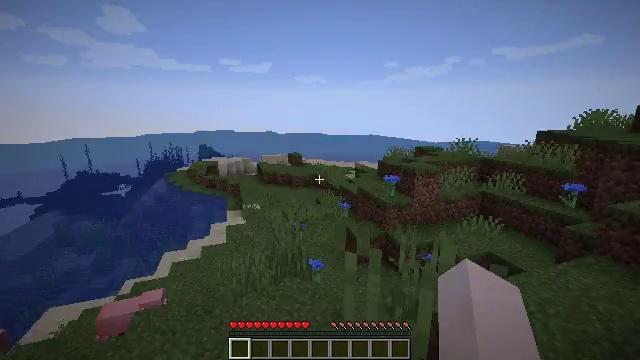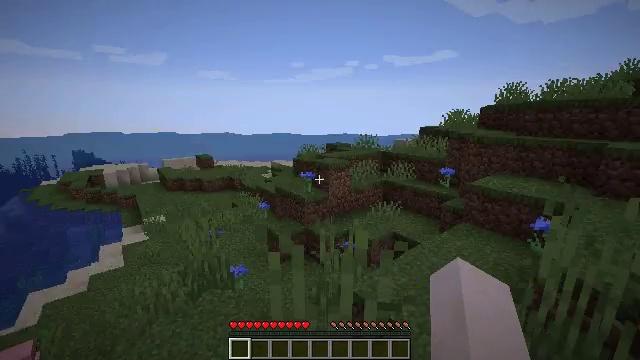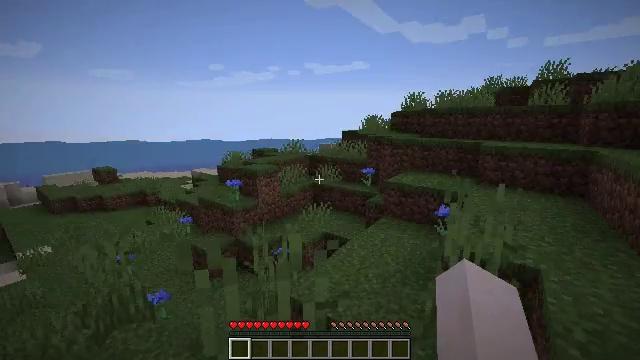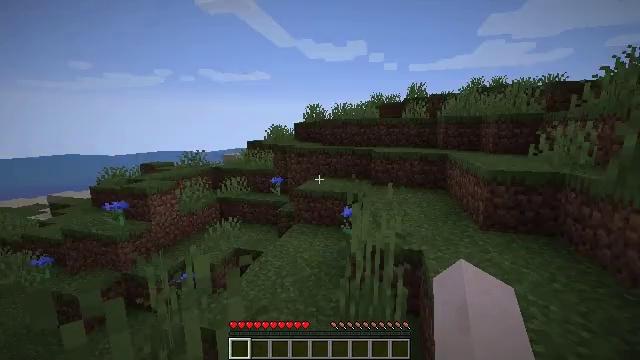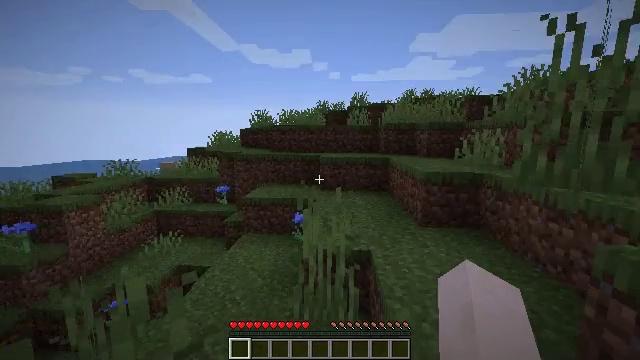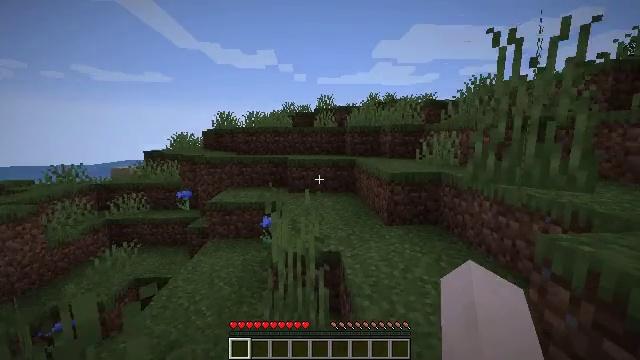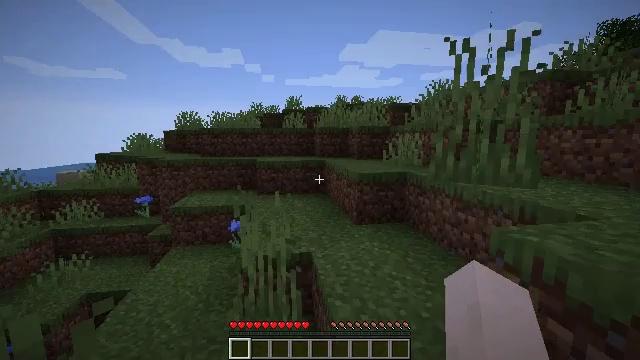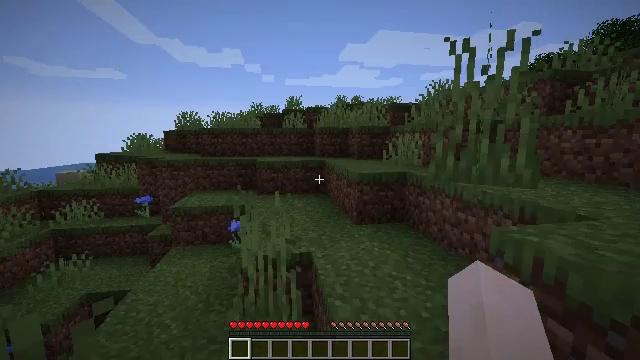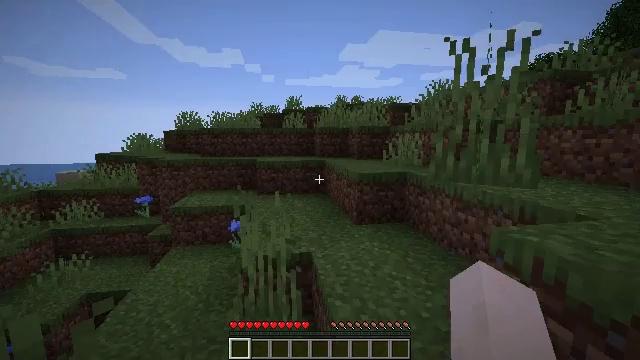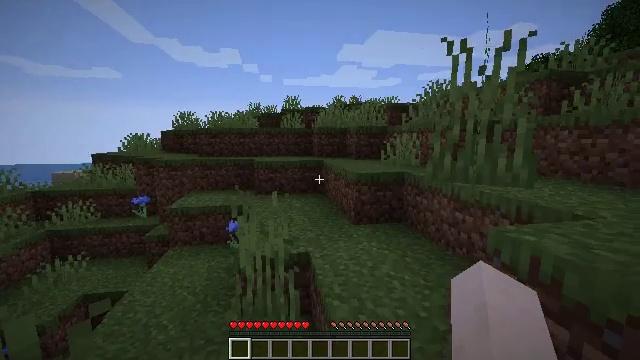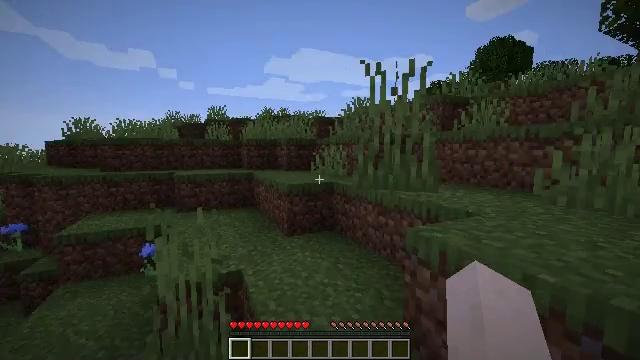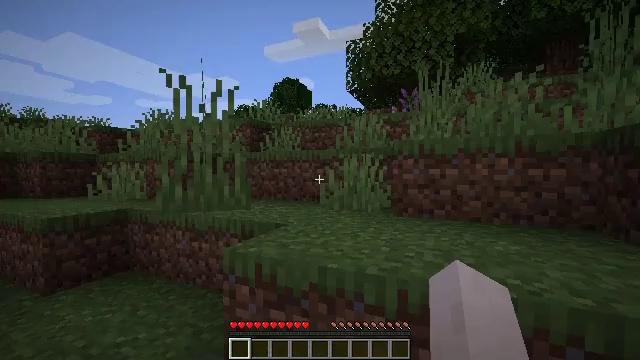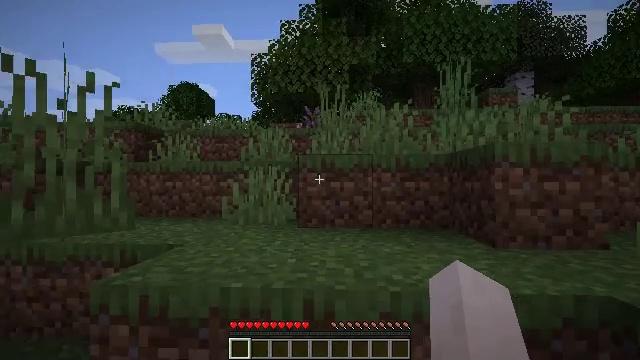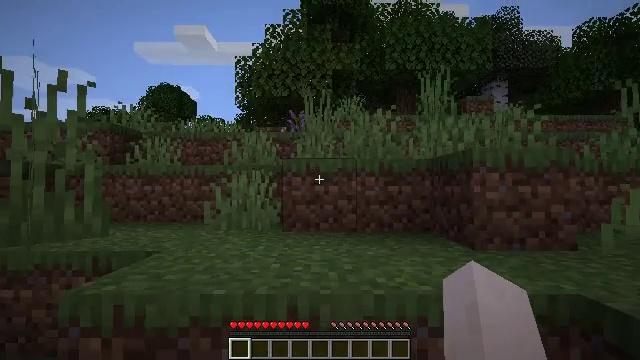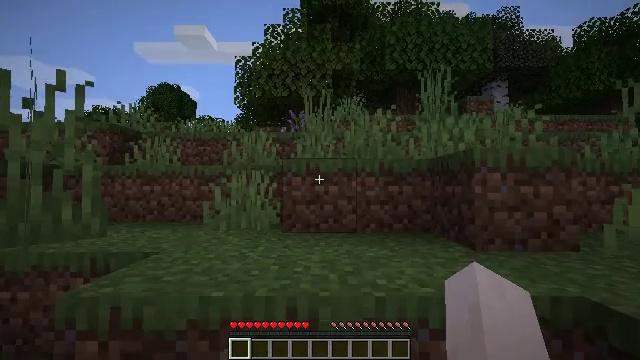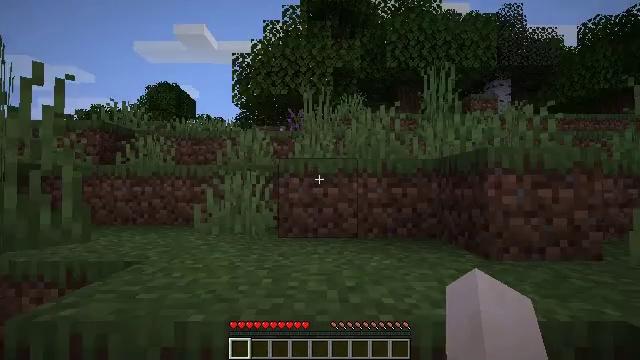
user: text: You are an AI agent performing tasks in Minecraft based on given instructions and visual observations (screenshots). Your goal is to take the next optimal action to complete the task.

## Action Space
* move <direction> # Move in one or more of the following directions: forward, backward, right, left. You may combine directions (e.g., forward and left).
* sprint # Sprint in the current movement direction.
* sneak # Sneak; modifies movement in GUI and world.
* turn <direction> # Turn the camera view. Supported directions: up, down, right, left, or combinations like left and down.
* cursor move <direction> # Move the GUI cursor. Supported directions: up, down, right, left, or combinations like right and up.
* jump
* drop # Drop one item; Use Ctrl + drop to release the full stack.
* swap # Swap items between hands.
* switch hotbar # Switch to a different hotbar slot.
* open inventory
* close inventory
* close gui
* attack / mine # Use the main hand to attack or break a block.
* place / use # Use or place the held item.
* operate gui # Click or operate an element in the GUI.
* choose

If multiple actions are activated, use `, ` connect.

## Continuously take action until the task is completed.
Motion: motion action
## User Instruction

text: Gather lilac from the ground.
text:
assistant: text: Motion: turn right
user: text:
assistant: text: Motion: turn right and up
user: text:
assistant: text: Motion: turn right and up
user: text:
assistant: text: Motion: turn right and up
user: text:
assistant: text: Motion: turn right
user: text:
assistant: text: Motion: turn right
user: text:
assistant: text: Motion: no_op
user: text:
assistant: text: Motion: no_op
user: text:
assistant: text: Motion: no_op
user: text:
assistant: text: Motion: turn right and up
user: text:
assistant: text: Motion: turn right and up
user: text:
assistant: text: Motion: turn right and up
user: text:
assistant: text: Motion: turn right
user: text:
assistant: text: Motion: move forward
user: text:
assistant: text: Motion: move forward
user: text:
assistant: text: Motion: move forward
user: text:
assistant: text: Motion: move forward
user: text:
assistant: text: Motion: move forward, jump
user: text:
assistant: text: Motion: move forward, jump
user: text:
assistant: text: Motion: move forward, jump
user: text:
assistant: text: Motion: move forward, jump
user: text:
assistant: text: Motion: move forward
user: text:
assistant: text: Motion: move forward
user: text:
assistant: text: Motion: move forward
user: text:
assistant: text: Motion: move forward, jump
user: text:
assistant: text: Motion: move forward, turn down, jump
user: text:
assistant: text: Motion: move forward, jump
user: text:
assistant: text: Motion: move forward, jump
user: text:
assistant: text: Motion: move forward, turn right, jump
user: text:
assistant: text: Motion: move forward, turn right, jump